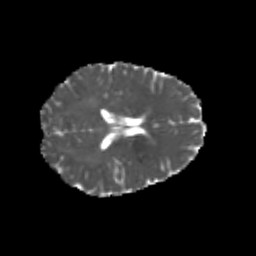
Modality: MD
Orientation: axial
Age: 23
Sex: female
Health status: healthy
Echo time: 0.074 s